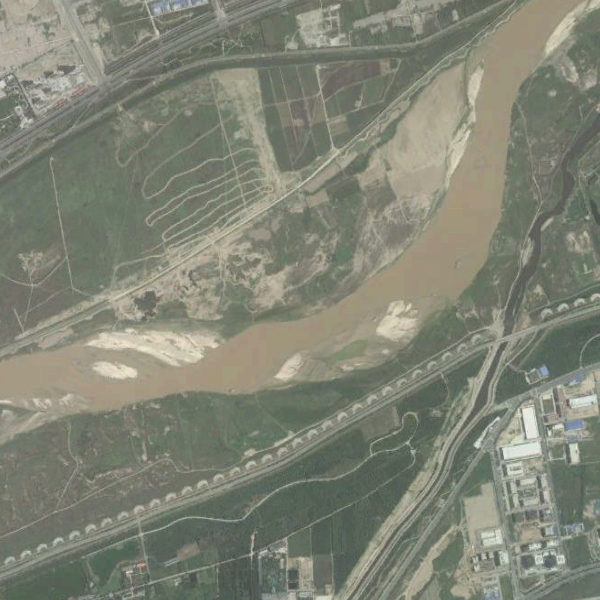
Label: River